Question: I am trying to create a listview with rounded corners but for some reason not all the corners get rounded. This is how it looks like

I created the background with the following code
'''
<shape xmlns:android="http://schemas.android.com/apk/res/android">
<solid android:color="#FFFFFF"/>
<stroke android:width="1dip" android:color="@color/app_grey_color" />
<corners android:radius="8dip"/>
<padding android:left="0dip" android:top="0dip" android:right="0dip" android:bottom="0dip" />
</shape>
'''
I have the following in my layout file
'''
<LinearLayout
android:id="@+id/third_section"
android:layout_width="match_parent"
android:layout_height="wrap_content"
android:layout_below="@+id/second_section"
android:layout_marginBottom="5dp"
android:layout_marginLeft="5dp"
android:layout_marginRight="5dp"
android:layout_marginTop="5dp"
android:background="@drawable/layout_bg"
android:orientation="horizontal"
android:weightSum="4">
<LinearLayout
android:layout_width="match_parent"
android:layout_height="match_parent"
android:layout_weight="1"
android:orientation="vertical">
<LinearLayout
android:layout_width="match_parent"
android:layout_height="0dp"
android:layout_weight="1">
<TextView
android:id="@+id/heading"
android:layout_width="wrap_content"
android:layout_height="wrap_content"
android:paddingLeft="10dp"
android:paddingTop="10dp"
android:layout_margin="10sp"
android:text="Contact us"
android:textColor="@color/app_grey_color"
android:textSize="17sp" />
</LinearLayout>
<View
android:layout_width="match_parent"
android:layout_height="0.3dp"
android:padding="10sp"
android:layout_margin="10sp"
android:background="@android:color/darker_gray" />
<ListView
android:id="@+id/contact_us_list_view"
android:layout_width="wrap_content"
android:divider="@null"
android:dividerHeight="0dp"
android:layout_height="wrap_content"/>
</LinearLayout>
</LinearLayout>
'''
Any ideas would be appreciated!
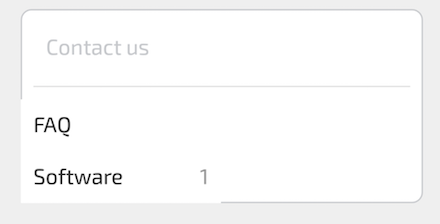
Answer: What I can see from the image you post in your question.
Your ListView is overlaping your border somehow.
Try giving the padding to your listview.
'''
<ListView
android:id="@+id/contact_us_list_view"
android:layout_width="wrap_content"
android:divider="@null"
android:dividerHeight="0dp"
android:padding="10dp" // OverHere
android:layout_height="wrap_content"/>
'''
what else i can see in your layout is that you are using "sp" instead of "dp"
in many places.